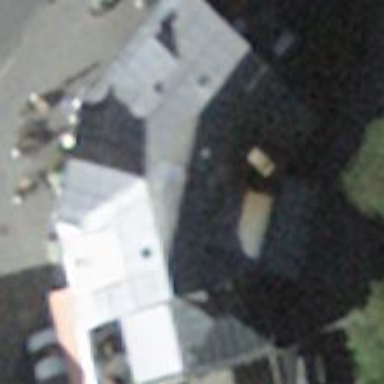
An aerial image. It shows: Cafe.